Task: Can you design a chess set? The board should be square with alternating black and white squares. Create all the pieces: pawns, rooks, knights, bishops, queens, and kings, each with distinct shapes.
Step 5533:
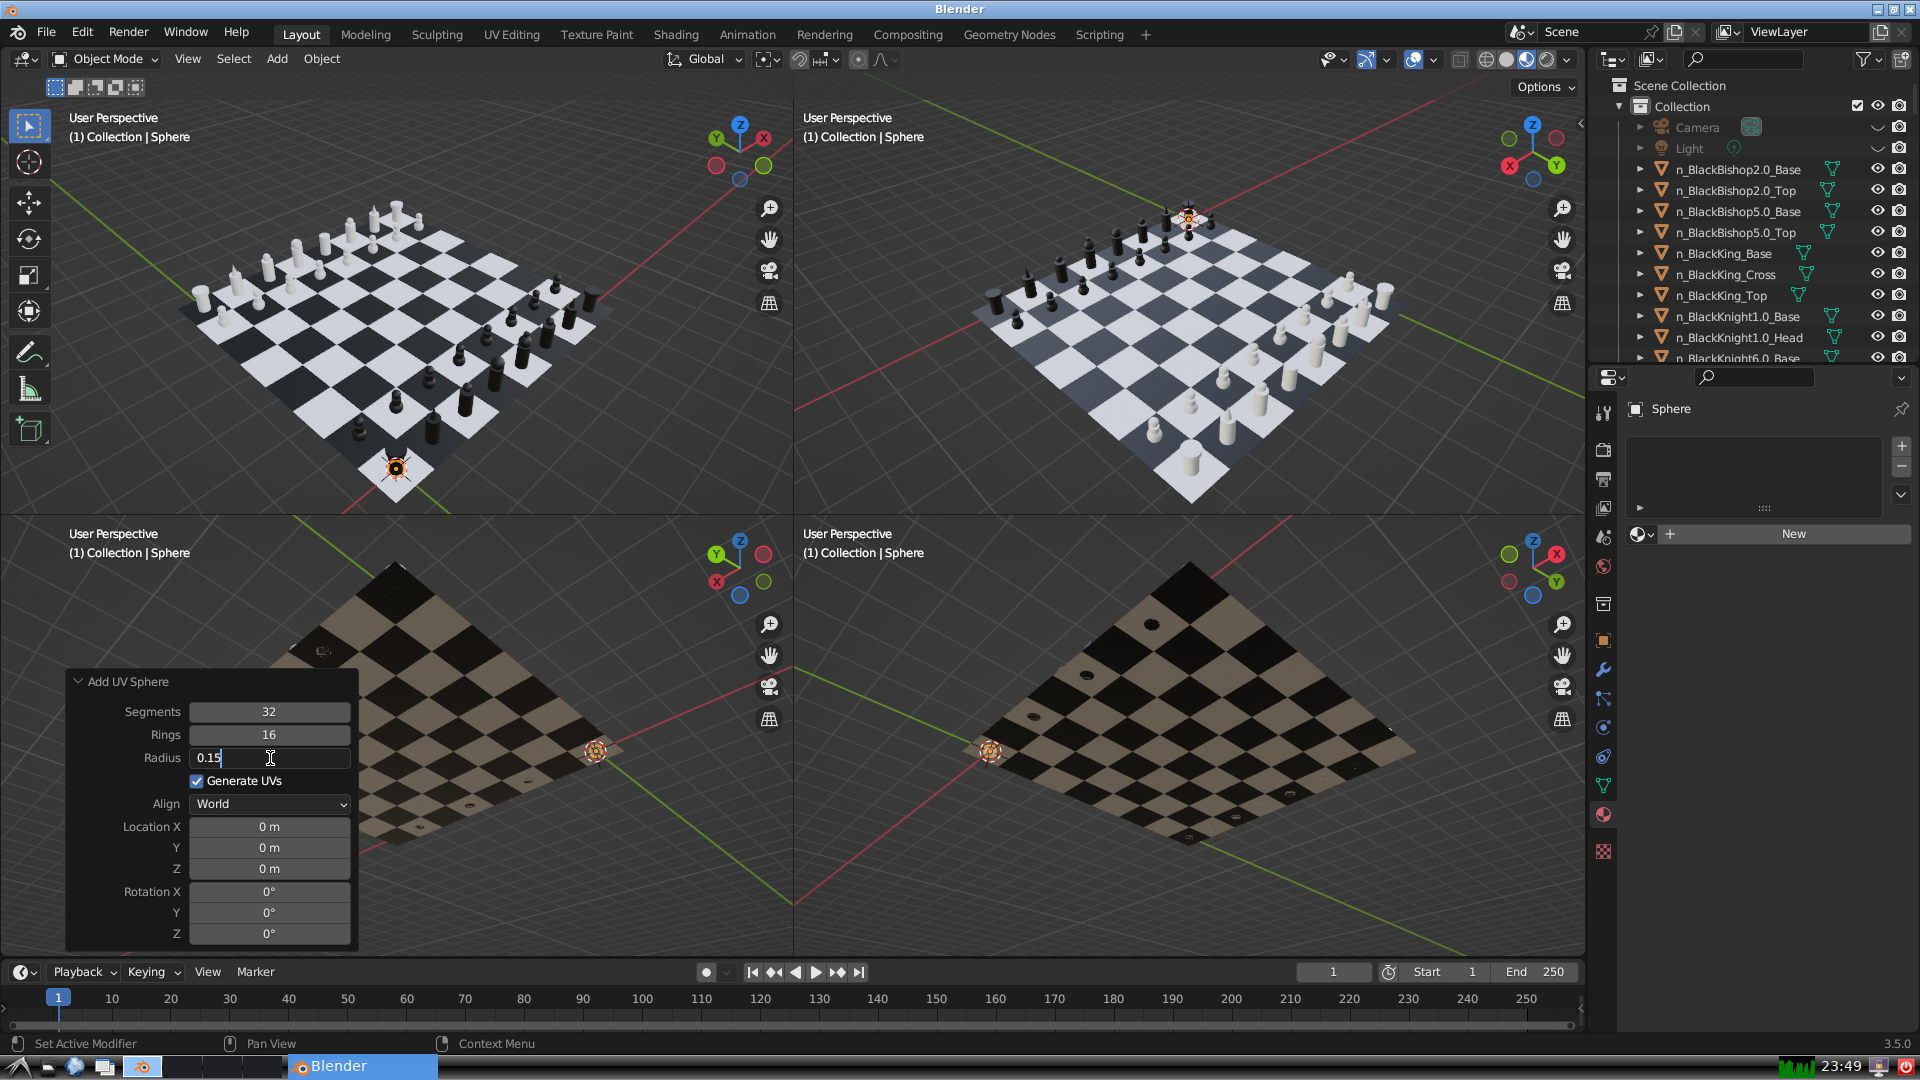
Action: {"key_press": ['Return']}